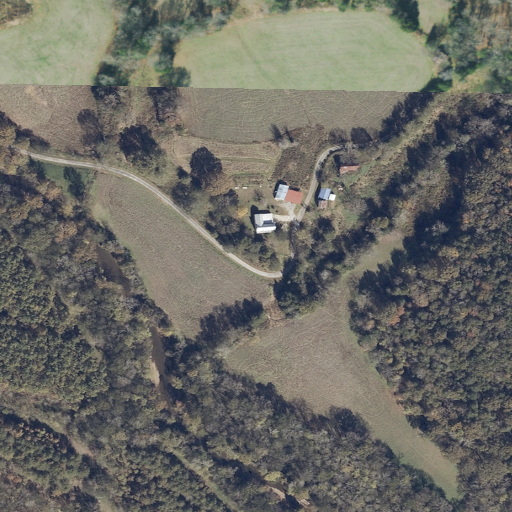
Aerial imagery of valley in Tennessee named Smith Hollow containing pasture, mixed forest, woody wetlands, deciduous forest, open development, evergreen forest, and low intensity development